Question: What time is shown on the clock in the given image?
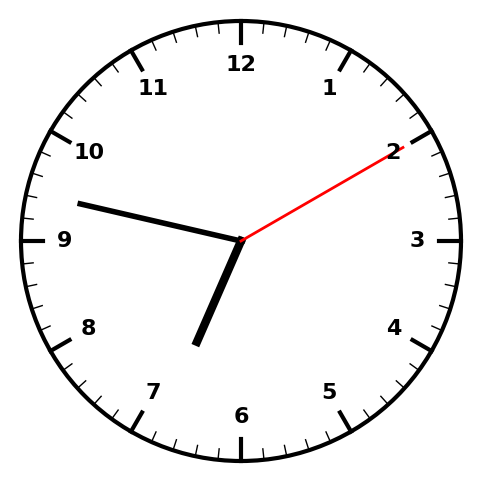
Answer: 06:47:10